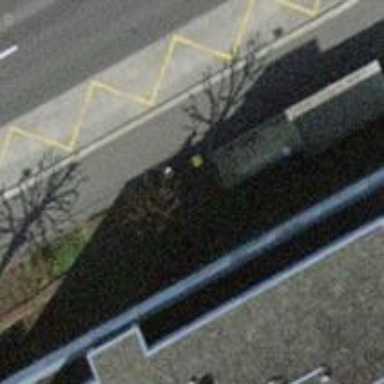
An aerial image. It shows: Post box is visible.